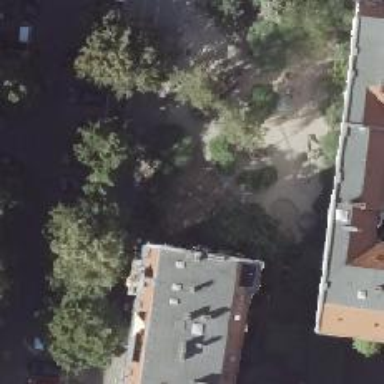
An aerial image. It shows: Playground with basket swing.